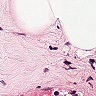
Metastatic tissue present: no